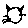
Label: cat